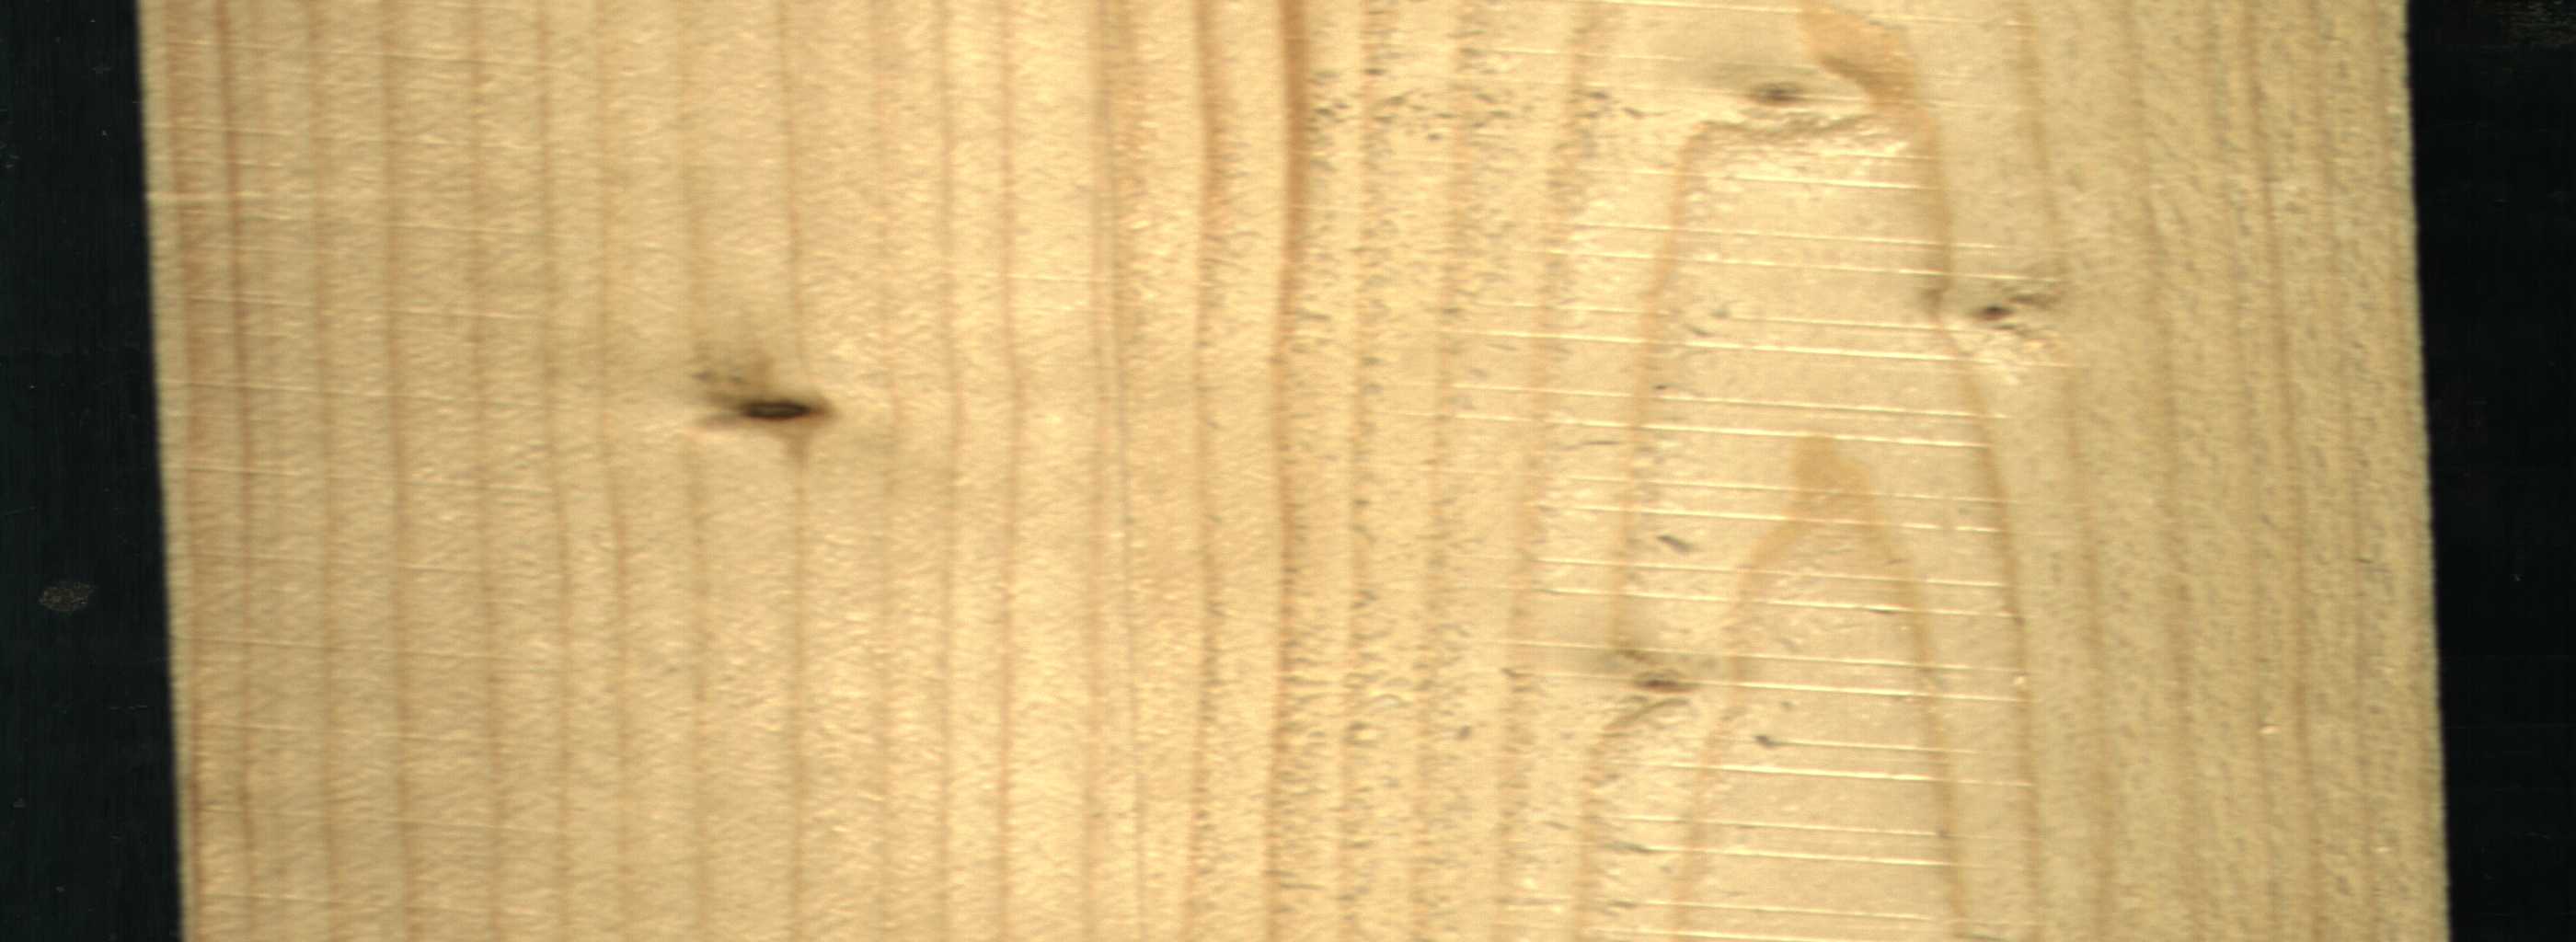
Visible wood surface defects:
Live_Knot
Live_Knot
Live_Knot